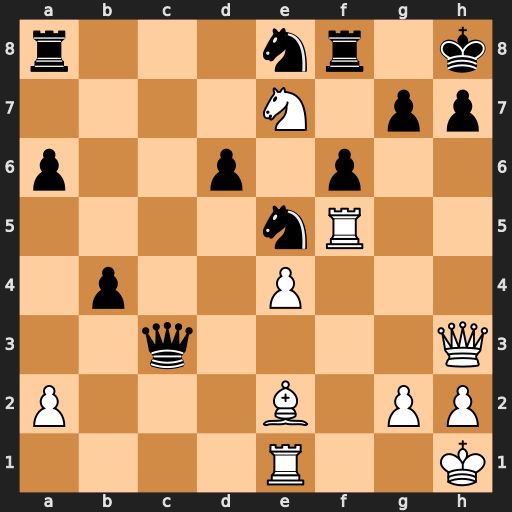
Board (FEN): r3nr1k/4N1pp/p2p1p2/4nR2/1p2P3/2q4Q/P3B1PP/4R2K
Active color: w
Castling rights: -
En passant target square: -
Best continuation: Qxh7+ Kxh7 Rh5#